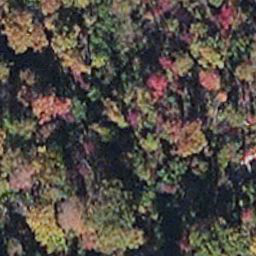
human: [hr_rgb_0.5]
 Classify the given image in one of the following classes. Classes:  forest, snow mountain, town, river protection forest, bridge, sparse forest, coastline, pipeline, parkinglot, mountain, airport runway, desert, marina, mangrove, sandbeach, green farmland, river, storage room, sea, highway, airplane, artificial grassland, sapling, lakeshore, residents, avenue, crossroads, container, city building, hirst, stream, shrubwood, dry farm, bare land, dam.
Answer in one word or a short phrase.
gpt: mangrove